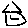
Label: house